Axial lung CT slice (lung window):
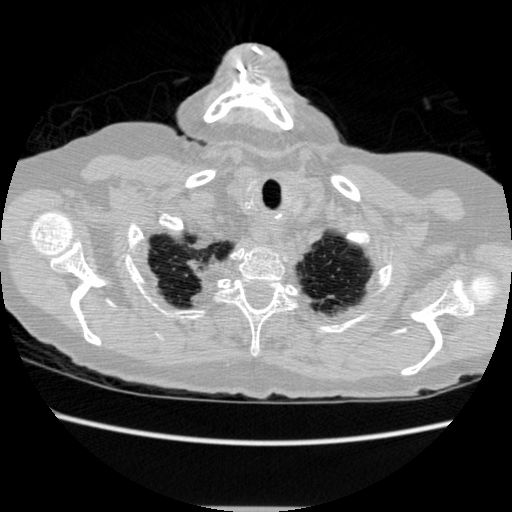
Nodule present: no